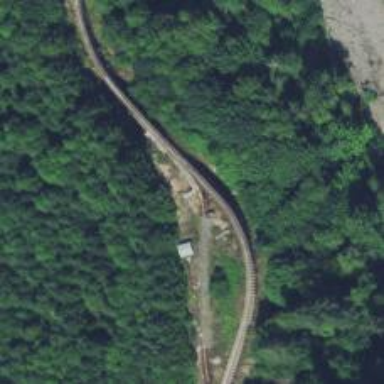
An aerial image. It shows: Narrow-gauge railway bridge with siding service.